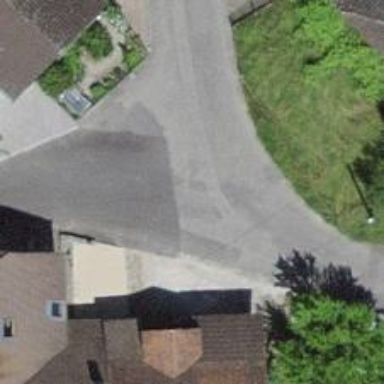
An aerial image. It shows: Residential road with asphalt surface.